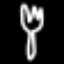
Label: fork